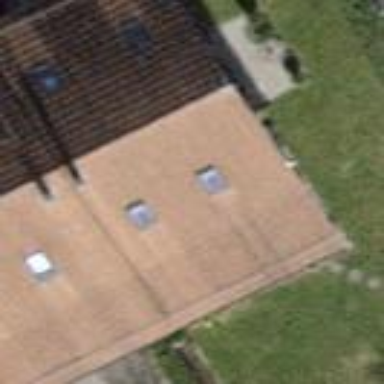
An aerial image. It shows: Gabled roof house.